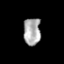
Tissue: prostate
Cell type: T cells
Senescence score: 0.2829
Nuclear area (px): 464
Mean DAPI intensity: 170.002